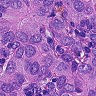
Metastatic tissue present: yes